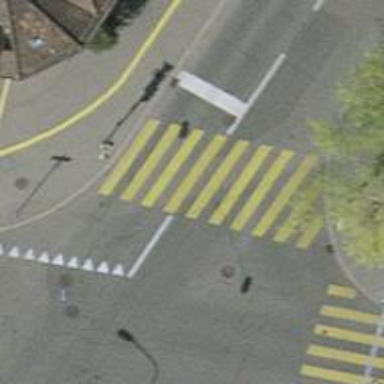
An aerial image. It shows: Zebra crossing with traffic signals.